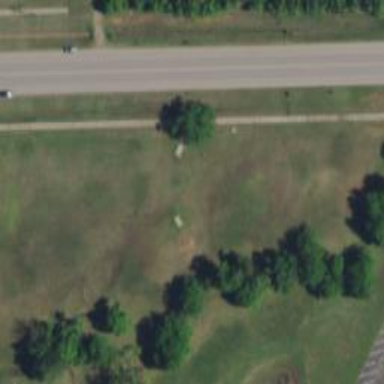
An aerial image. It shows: Disc golf pitch on leisure land.